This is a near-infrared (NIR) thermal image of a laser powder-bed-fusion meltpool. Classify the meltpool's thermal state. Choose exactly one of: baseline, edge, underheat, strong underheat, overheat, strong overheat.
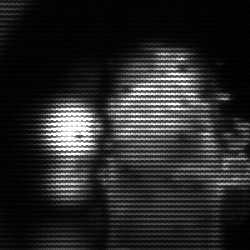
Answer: strong underheat